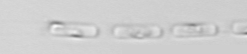
Label: Skeletonema